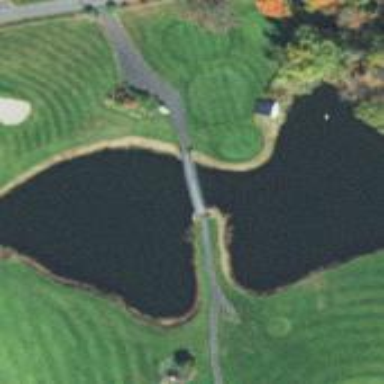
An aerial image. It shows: Picturesque scene of golf course with lateral water hazard.